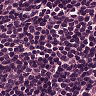
Metastatic tissue present: no